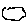
Label: cloud